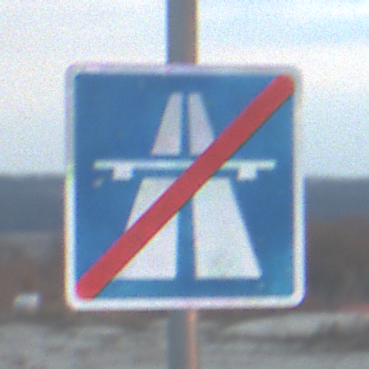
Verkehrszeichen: EndeAutbahn
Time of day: SunriseSunset
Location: Outdoor (Beach)
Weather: PartlyCloudy
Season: NotSpecified
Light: Natural